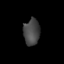
Tissue: lung
Cell type: Fibroblasts
Senescence score: 0.5727
Nuclear area (px): 420
Mean DAPI intensity: 70.717